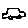
Label: car